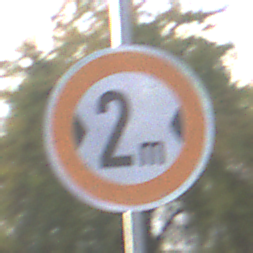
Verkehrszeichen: TatsaechlicheBreite2
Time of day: MorningAfternoon
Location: Outdoor (Urban)
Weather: PartlyCloudy
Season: NotSpecified
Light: Natural